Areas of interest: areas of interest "Green Chen Garden Home"
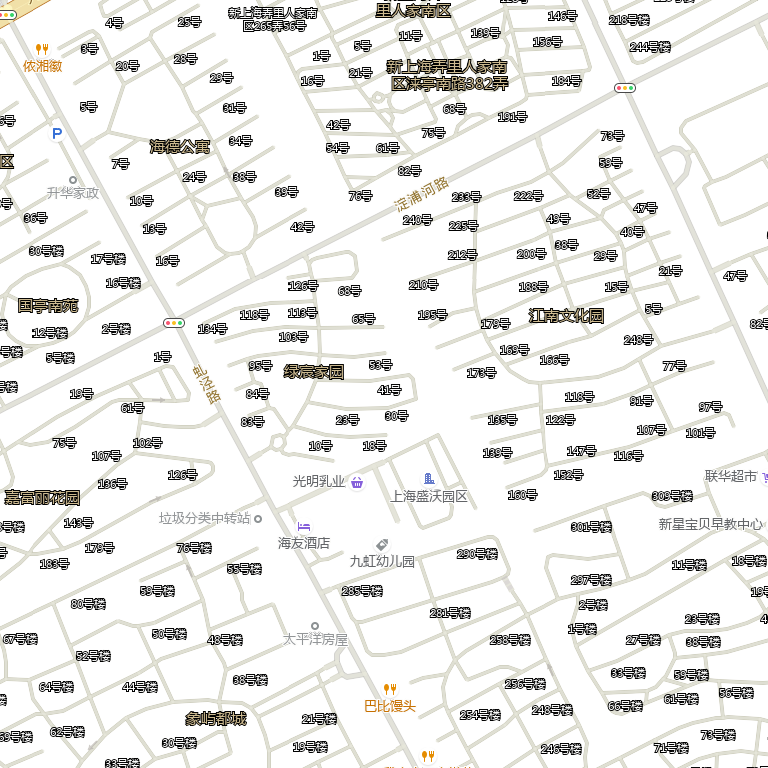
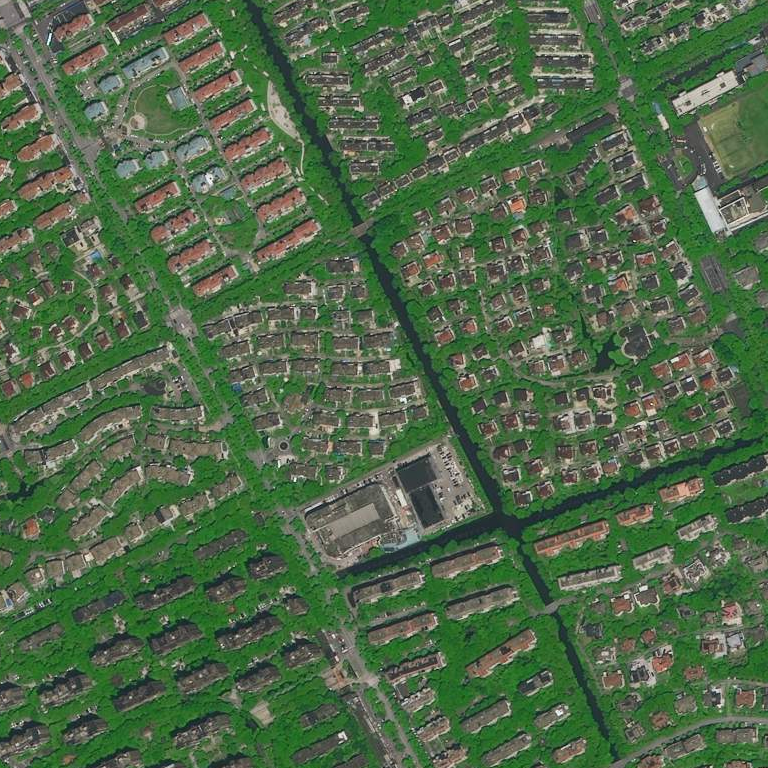